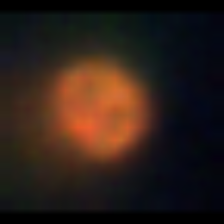
Taxon: NanoPlankton
Group: Other